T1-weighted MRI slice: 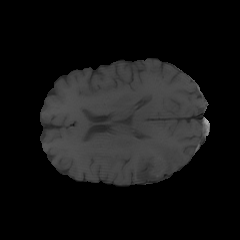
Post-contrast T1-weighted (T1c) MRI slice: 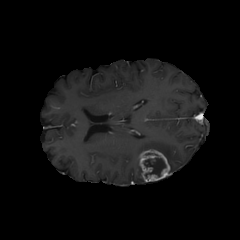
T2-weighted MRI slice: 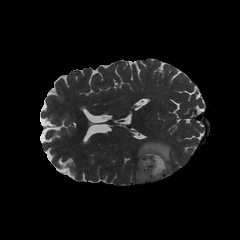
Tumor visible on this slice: yes